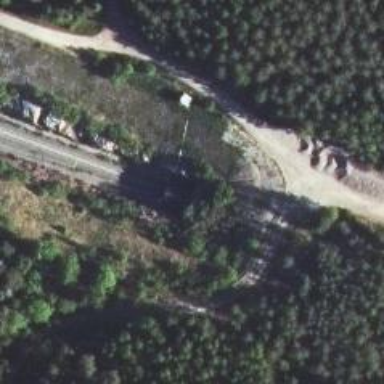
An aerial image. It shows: Railway with continuous electrified contact line.